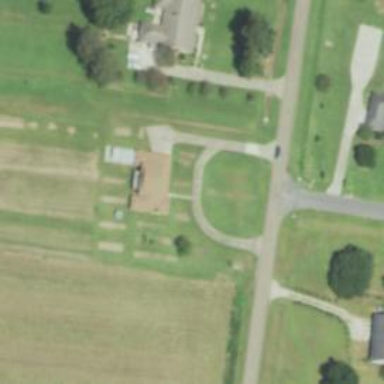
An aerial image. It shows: Driveway leading to service road.